Interaction volume radius: 5 \u00c5
Interaction volume height: 15 \u00c5
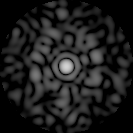
Disorder parameter: 0.8178